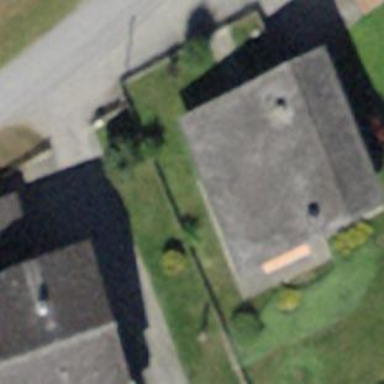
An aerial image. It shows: Building.